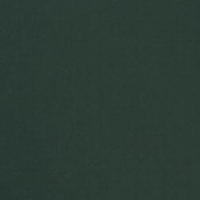
EUNIS habitat code: 15
Species observed at this site:
Corvus corone
Alcedo atthis
Sylvia borin
Botaurus stellaris
Aegithalos caudatus
Spinus spinus
Larus michahellis
Cygnus olor
Ardea alba
Erithacus rubecula
Tringa nebularia
Cyanistes caeruleus
Sturnus vulgaris
Chloris chloris
Passer domesticus
Remiz pendulinus
Mareca penelope
Passer montanus
Turdus merula
Calidris alpina
Circus aeruginosus
Calidris canutus
Spatula clypeata
Mareca strepera
Hirundo rustica
Mergus merganser
Milvus milvus
Calidris pugnax
Motacilla alba
Delichon urbicum
Numenius arquata
Tachybaptus ruficollis
Podiceps cristatus
Actitis hypoleucos
Fulica atra
Anas crecca
Dendrocopos major
Gallinago gallinago
Chroicocephalus ridibundus
Muscicapa striata
Platalea leucorodia
Phylloscopus collybita
Gallinula chloropus
Pica pica
Columba livia
Falco tinnunculus
Charadrius hiaticula
Motacilla cinerea
Anas platyrhynchos
Alopochen aegyptiaca
Aythya ferina
Streptopelia decaocto
Aythya fuligula
Regulus ignicapilla
Tadorna tadorna
Coloeus monedula
Columba palumbus
Chlidonias leucopterus
Chlidonias niger
Phalacrocorax carbo
Egretta garzetta
Parus major
Larus argentatus
Anser anser